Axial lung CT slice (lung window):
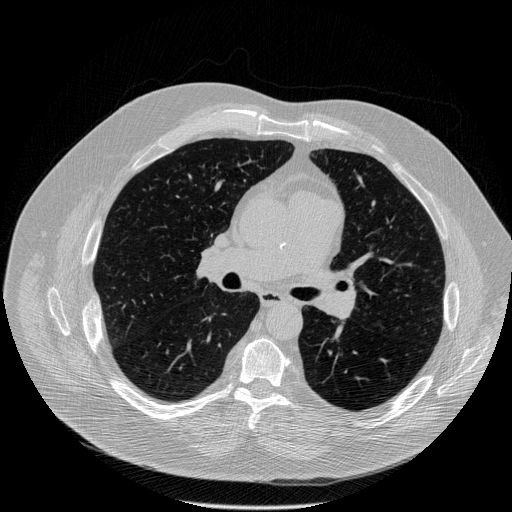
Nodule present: no